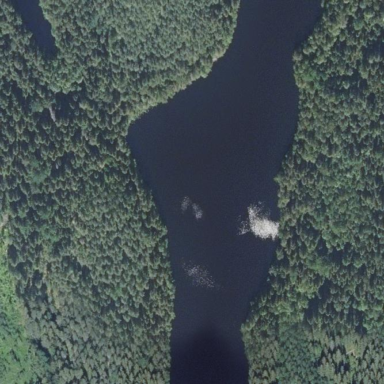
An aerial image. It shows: Pond surrounded by natural water.